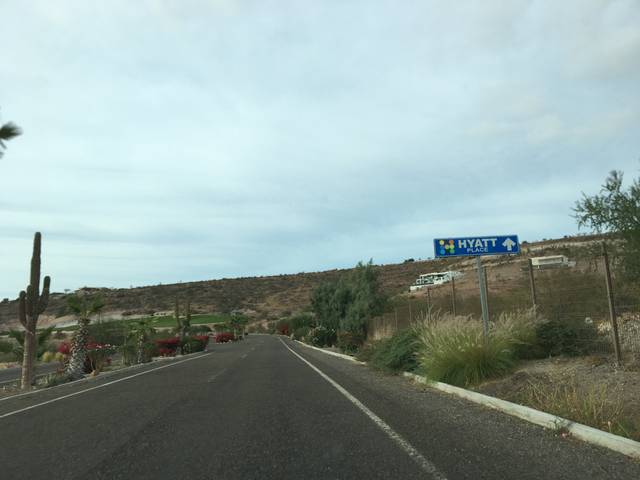
Region: Mexico
Coordinates: 24.217, -110.299